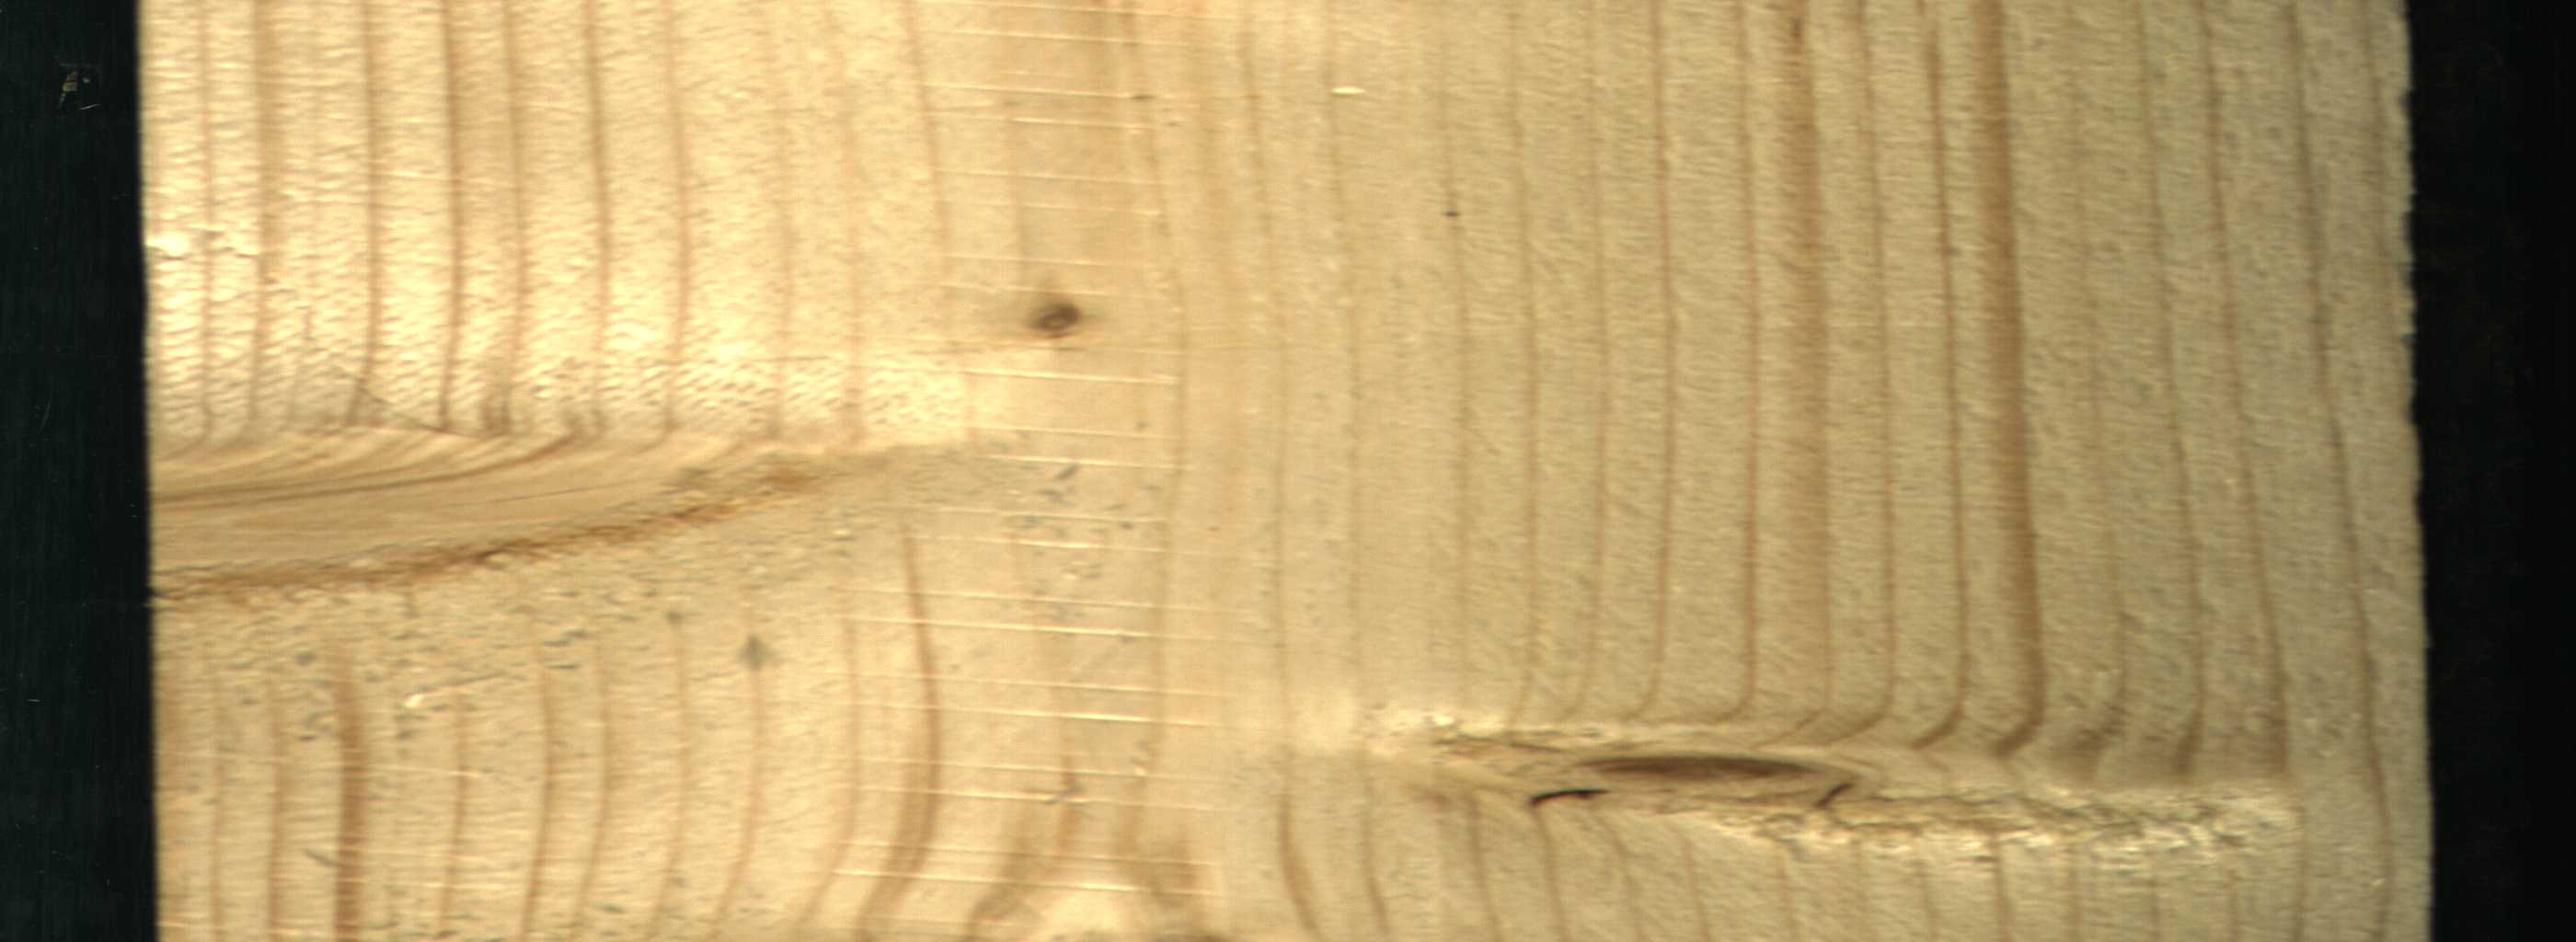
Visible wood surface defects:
Dead_Knot
Live_Knot
Live_Knot
Live_Knot